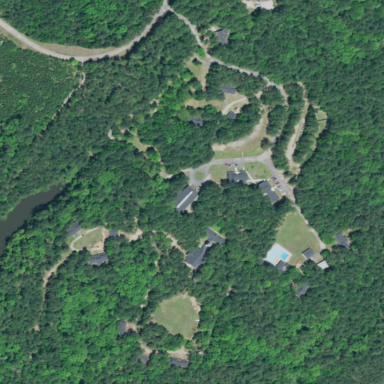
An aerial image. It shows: Summer camp located in leisure land.